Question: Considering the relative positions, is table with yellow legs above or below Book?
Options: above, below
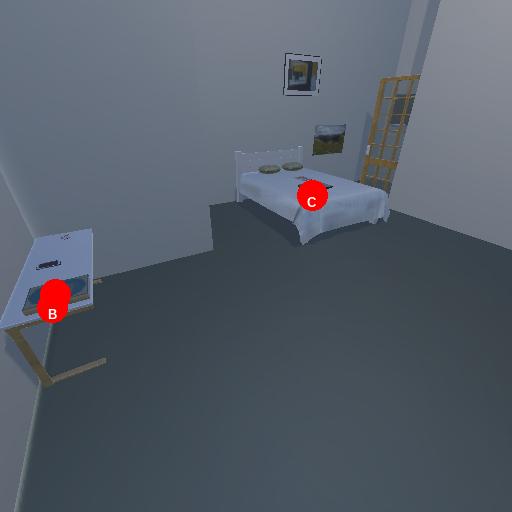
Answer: above